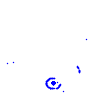
Particle: electron